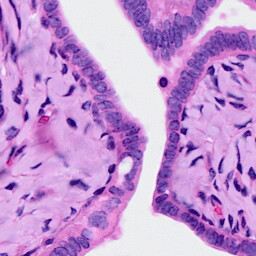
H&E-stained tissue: Ovarian